Question: I have a div with an onmousedown event, but it is triggering when I click far outside of the div.
This screenshot shows where I had just clicked and registered a mousedown on the square. I think I have it obsessively annotated enough to be helpful... though I accidentally wrote "Picker" instead of "Switcher"... I have confirmed that "Picker" is no where in my code.
If you look on <URL> you can duplicate this yourself. It doesn't happen all the time, but OFTEN. The div on the right fills with one letter per event that is triggered and not cancelled for one reason or another, which I used to diagnose the problem.
I'm a new user (sory - new in general, so haven't answered or asked anything) so can't post images.
Here's the image:

'''
#colourSwitcherMapBox {
position: absolute;
left: 5px;
top: 5px;
height: 256px;
width: 256px;
display: block;
background-color: orange;
}
#colourSwitcherMapMark {
position: absolute;
height: 15px;
width: 15px;
top: -8px;
left: 248px;
z-index: 3;
display: block;
}
#colourSwitcherMapBox div {
position: absolute;
height: 256px;
width: 256px;
top: 0;
left: 0;
}
<div id="colourSwitcherContainer" class="colourSwitcherStuff" onmousedown="colourSwitcherDrag(event);">
Colour Switcher:<input type="checkbox" onclick="toggleColourSwitcher(this.checked);" />
<div id="mainColourSwitcher">
<div id="colourSwitcherMapBox" onmousedown="colourSwitcherDragMap(event);">
<div id="colourSwitcherMapMark"><img src="imagesCP/mapIndicator.png" alt="" /></div>
<div id="colourSwitcherMaxB"><img src="imagesCP/map-blue-max.png" alt="" /></div>
... lots more divs identical to the last line other than image and ...
</div>
... other stuff (colourSwitcherBarBox and colourSwitcherPickInfo) ...
</div>
</div>
function colourSwitcherDragMap (event) {
if (!event) {var event = window.event;}
if (event.preventDefault) {event.preventDefault();} else { event.returnValue = false; }
document.body.onmousemove = colourSwitcherChangeBar;
document.body.onmouseup = colourSwitcherStopDragging;
document.getElementById("randomblob").innerHTML += "M ";
colourSwitcherChangeBar (event);
}
'''
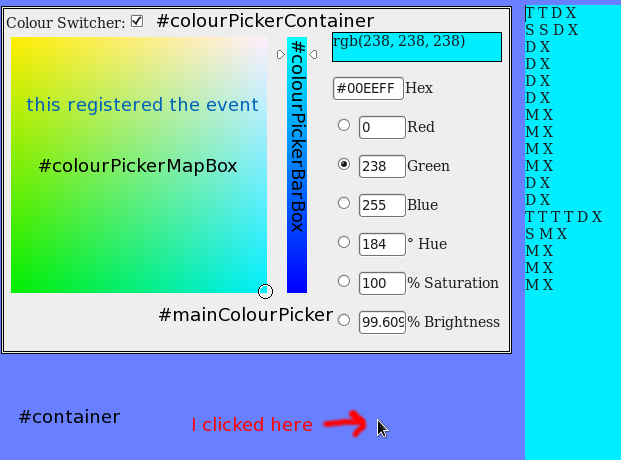
Answer: 'colourSwitcherMapMark' accidentally picks up a height and width of 256px from this rule:
'''
#colourSwitcherMapBox div {
height: 256px;
...
'''
making it much bigger than it needs to be. So if the marker is nearer the bottom of the colour area, it will hang over the edge of the colourSwitcherContainer and pick up clicks. I don't think you intended this rule to match the MapMark; you will have to make it more specific, to only pick up the main div you want it to.